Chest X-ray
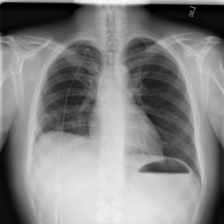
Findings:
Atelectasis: negative
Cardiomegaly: negative
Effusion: negative
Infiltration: positive
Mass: negative
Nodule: negative
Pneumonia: negative
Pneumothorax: negative
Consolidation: negative
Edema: negative
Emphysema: negative
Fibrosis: positive
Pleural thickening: negative
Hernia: negative